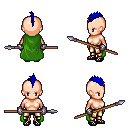
a pixel art fantasy rpg character, female body template, human, light skin, green cape, gold greaves, blue mohawk hairstyle, metal gloves, ghillies, spear, four views (front, back, left, right), 2x2 character sprite sheet, small pixel art, hard edges, no anti-aliasing